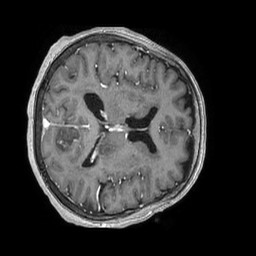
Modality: T1w
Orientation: axial
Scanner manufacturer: philips
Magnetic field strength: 1.5 T
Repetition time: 0.00782 s
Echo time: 0.003606 s